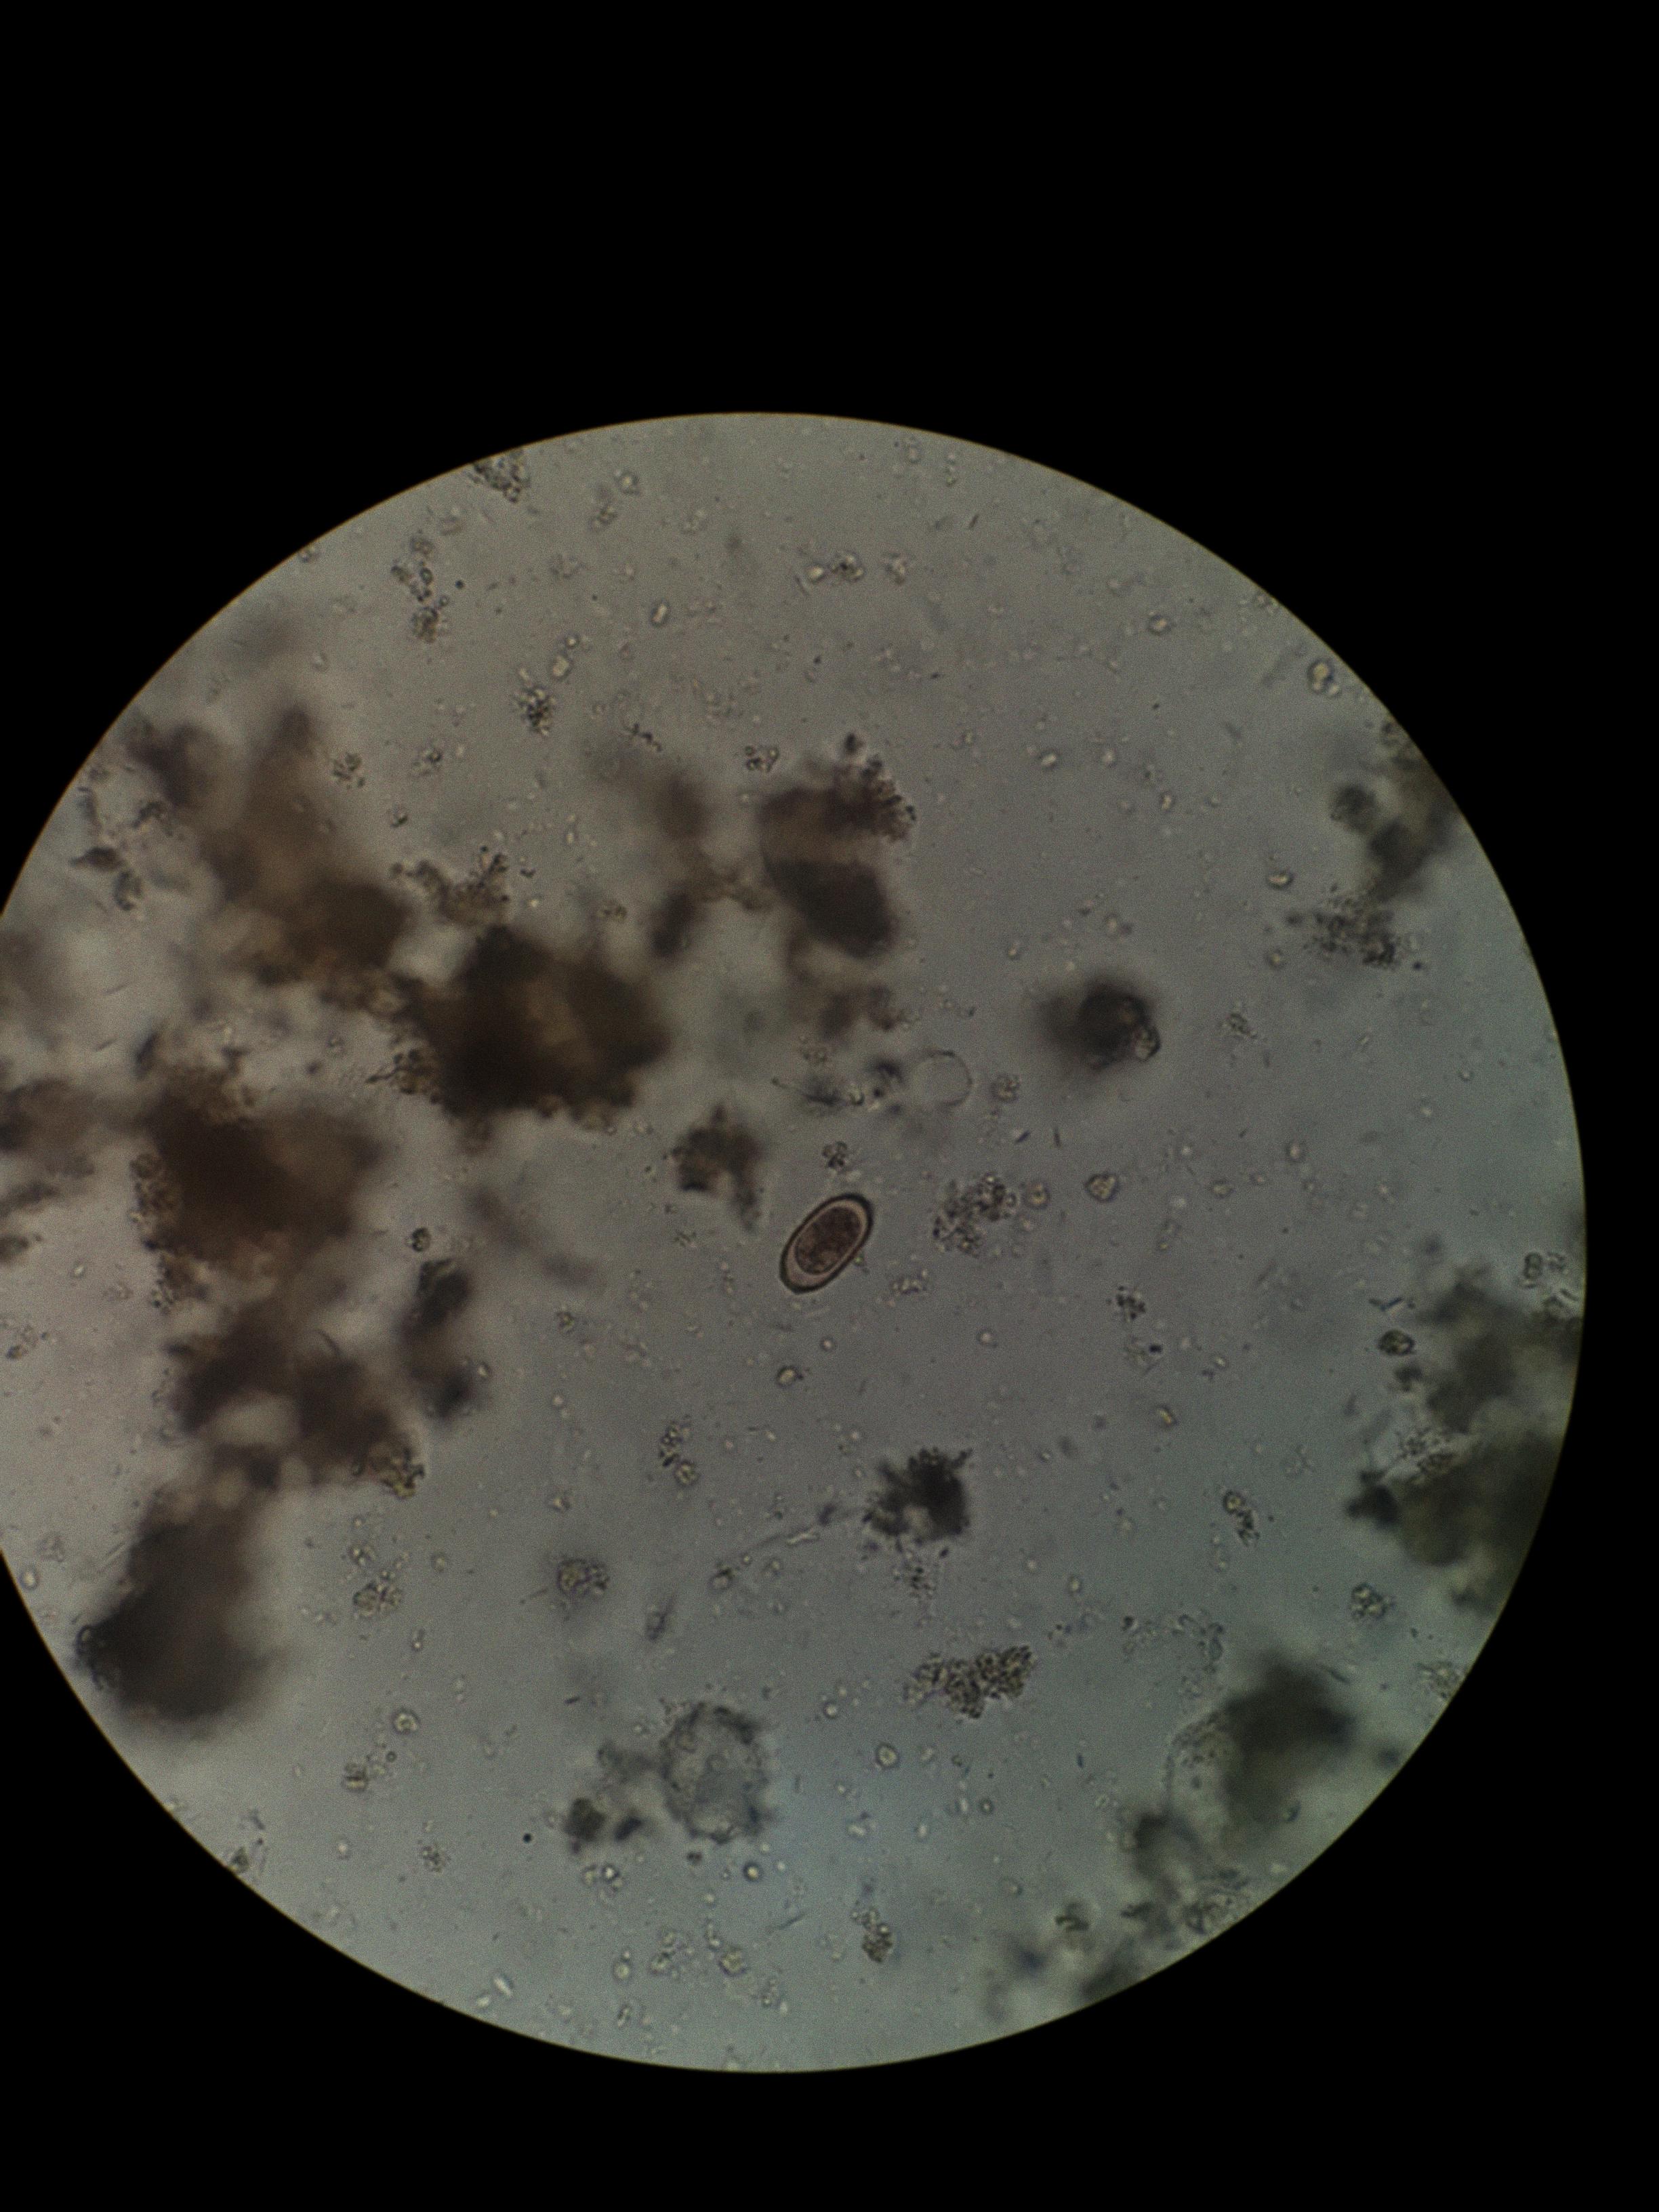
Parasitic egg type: Capillaria philippinensis